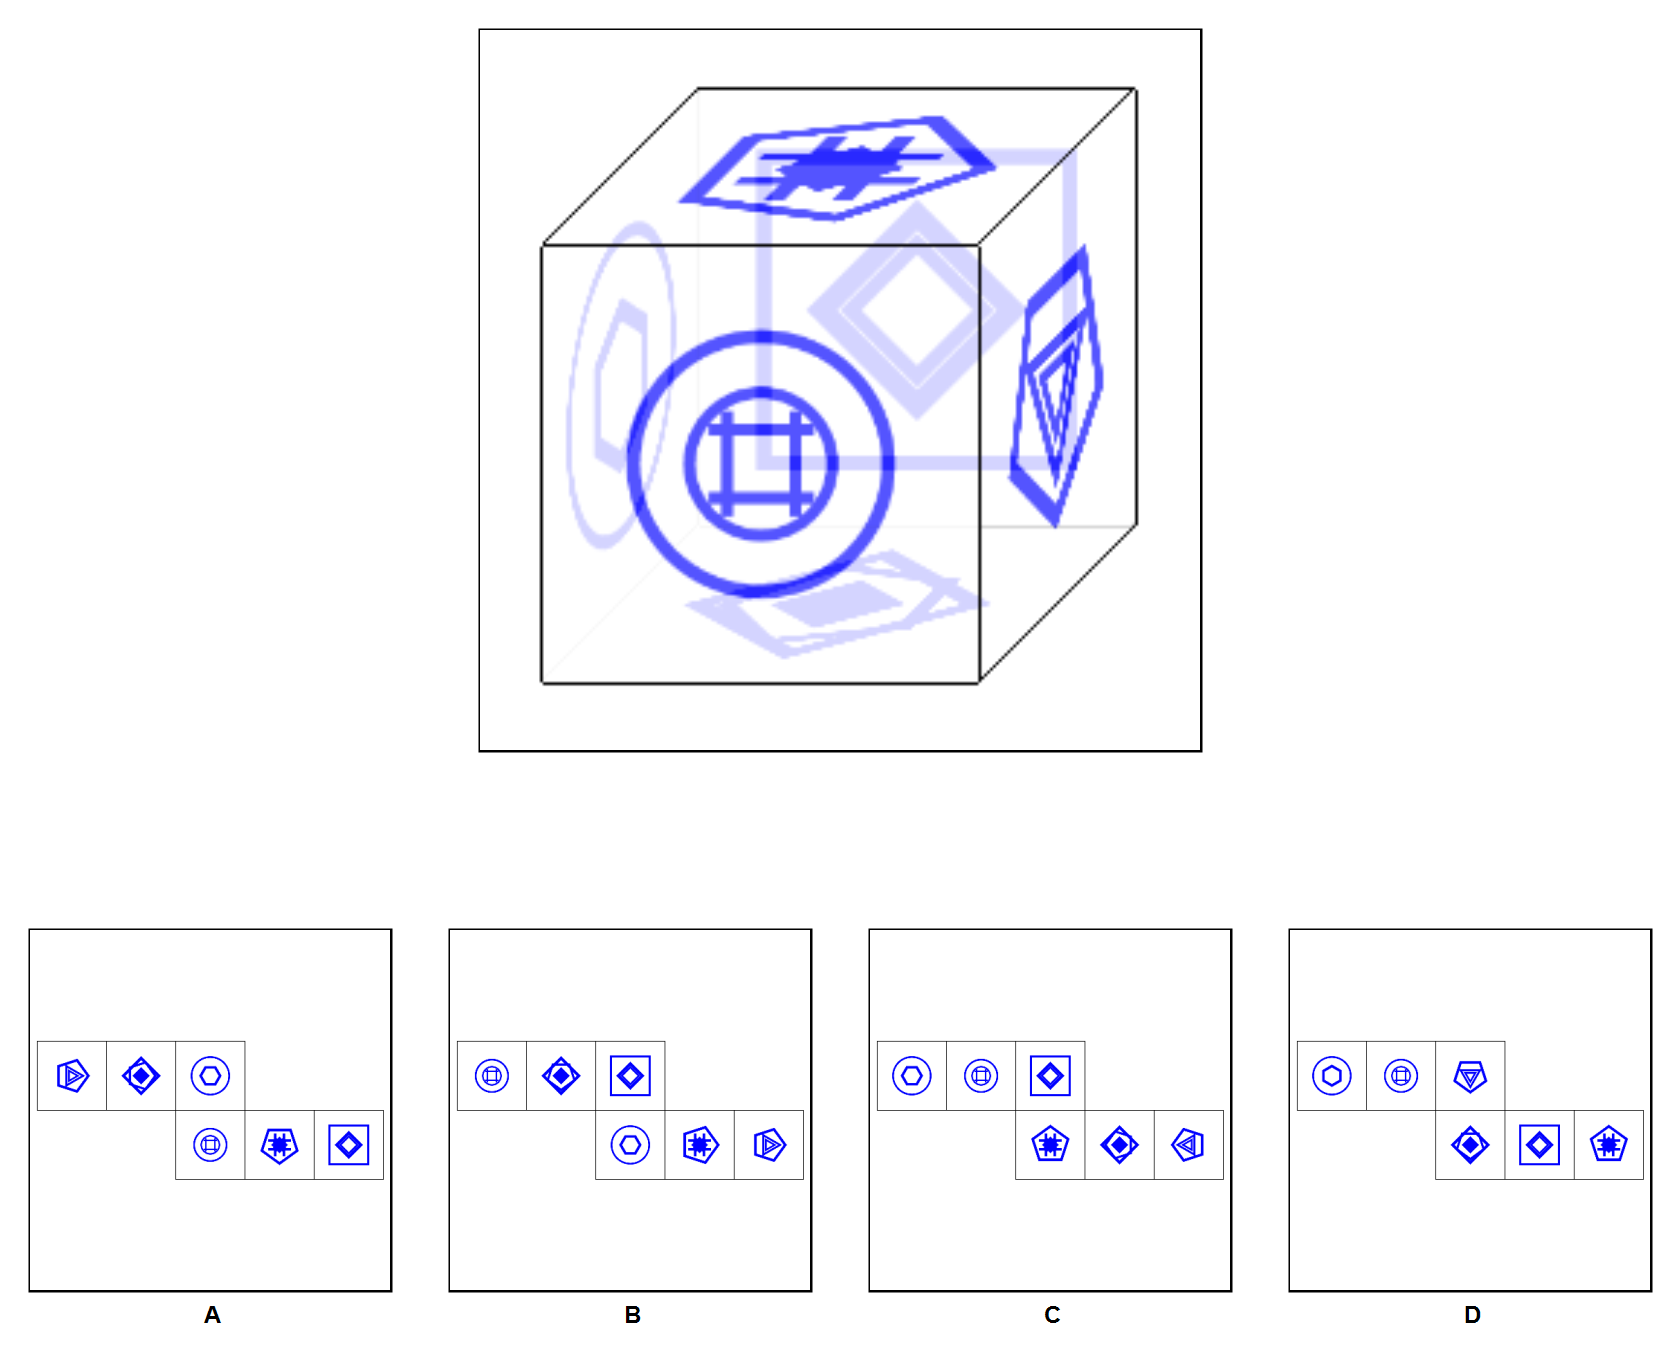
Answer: C